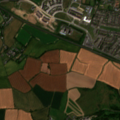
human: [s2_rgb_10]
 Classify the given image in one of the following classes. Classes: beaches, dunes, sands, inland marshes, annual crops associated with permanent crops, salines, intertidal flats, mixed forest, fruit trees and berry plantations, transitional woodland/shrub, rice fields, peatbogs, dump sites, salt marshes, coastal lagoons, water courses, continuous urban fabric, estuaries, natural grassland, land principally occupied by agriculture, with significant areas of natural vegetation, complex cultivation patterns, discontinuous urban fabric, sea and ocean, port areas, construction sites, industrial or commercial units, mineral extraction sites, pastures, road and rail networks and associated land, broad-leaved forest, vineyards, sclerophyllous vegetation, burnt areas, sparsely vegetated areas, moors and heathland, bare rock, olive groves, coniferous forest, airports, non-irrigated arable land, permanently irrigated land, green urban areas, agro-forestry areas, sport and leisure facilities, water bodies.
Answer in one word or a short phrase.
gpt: discontinuous urban fabric, non-irrigated arable land, pastures